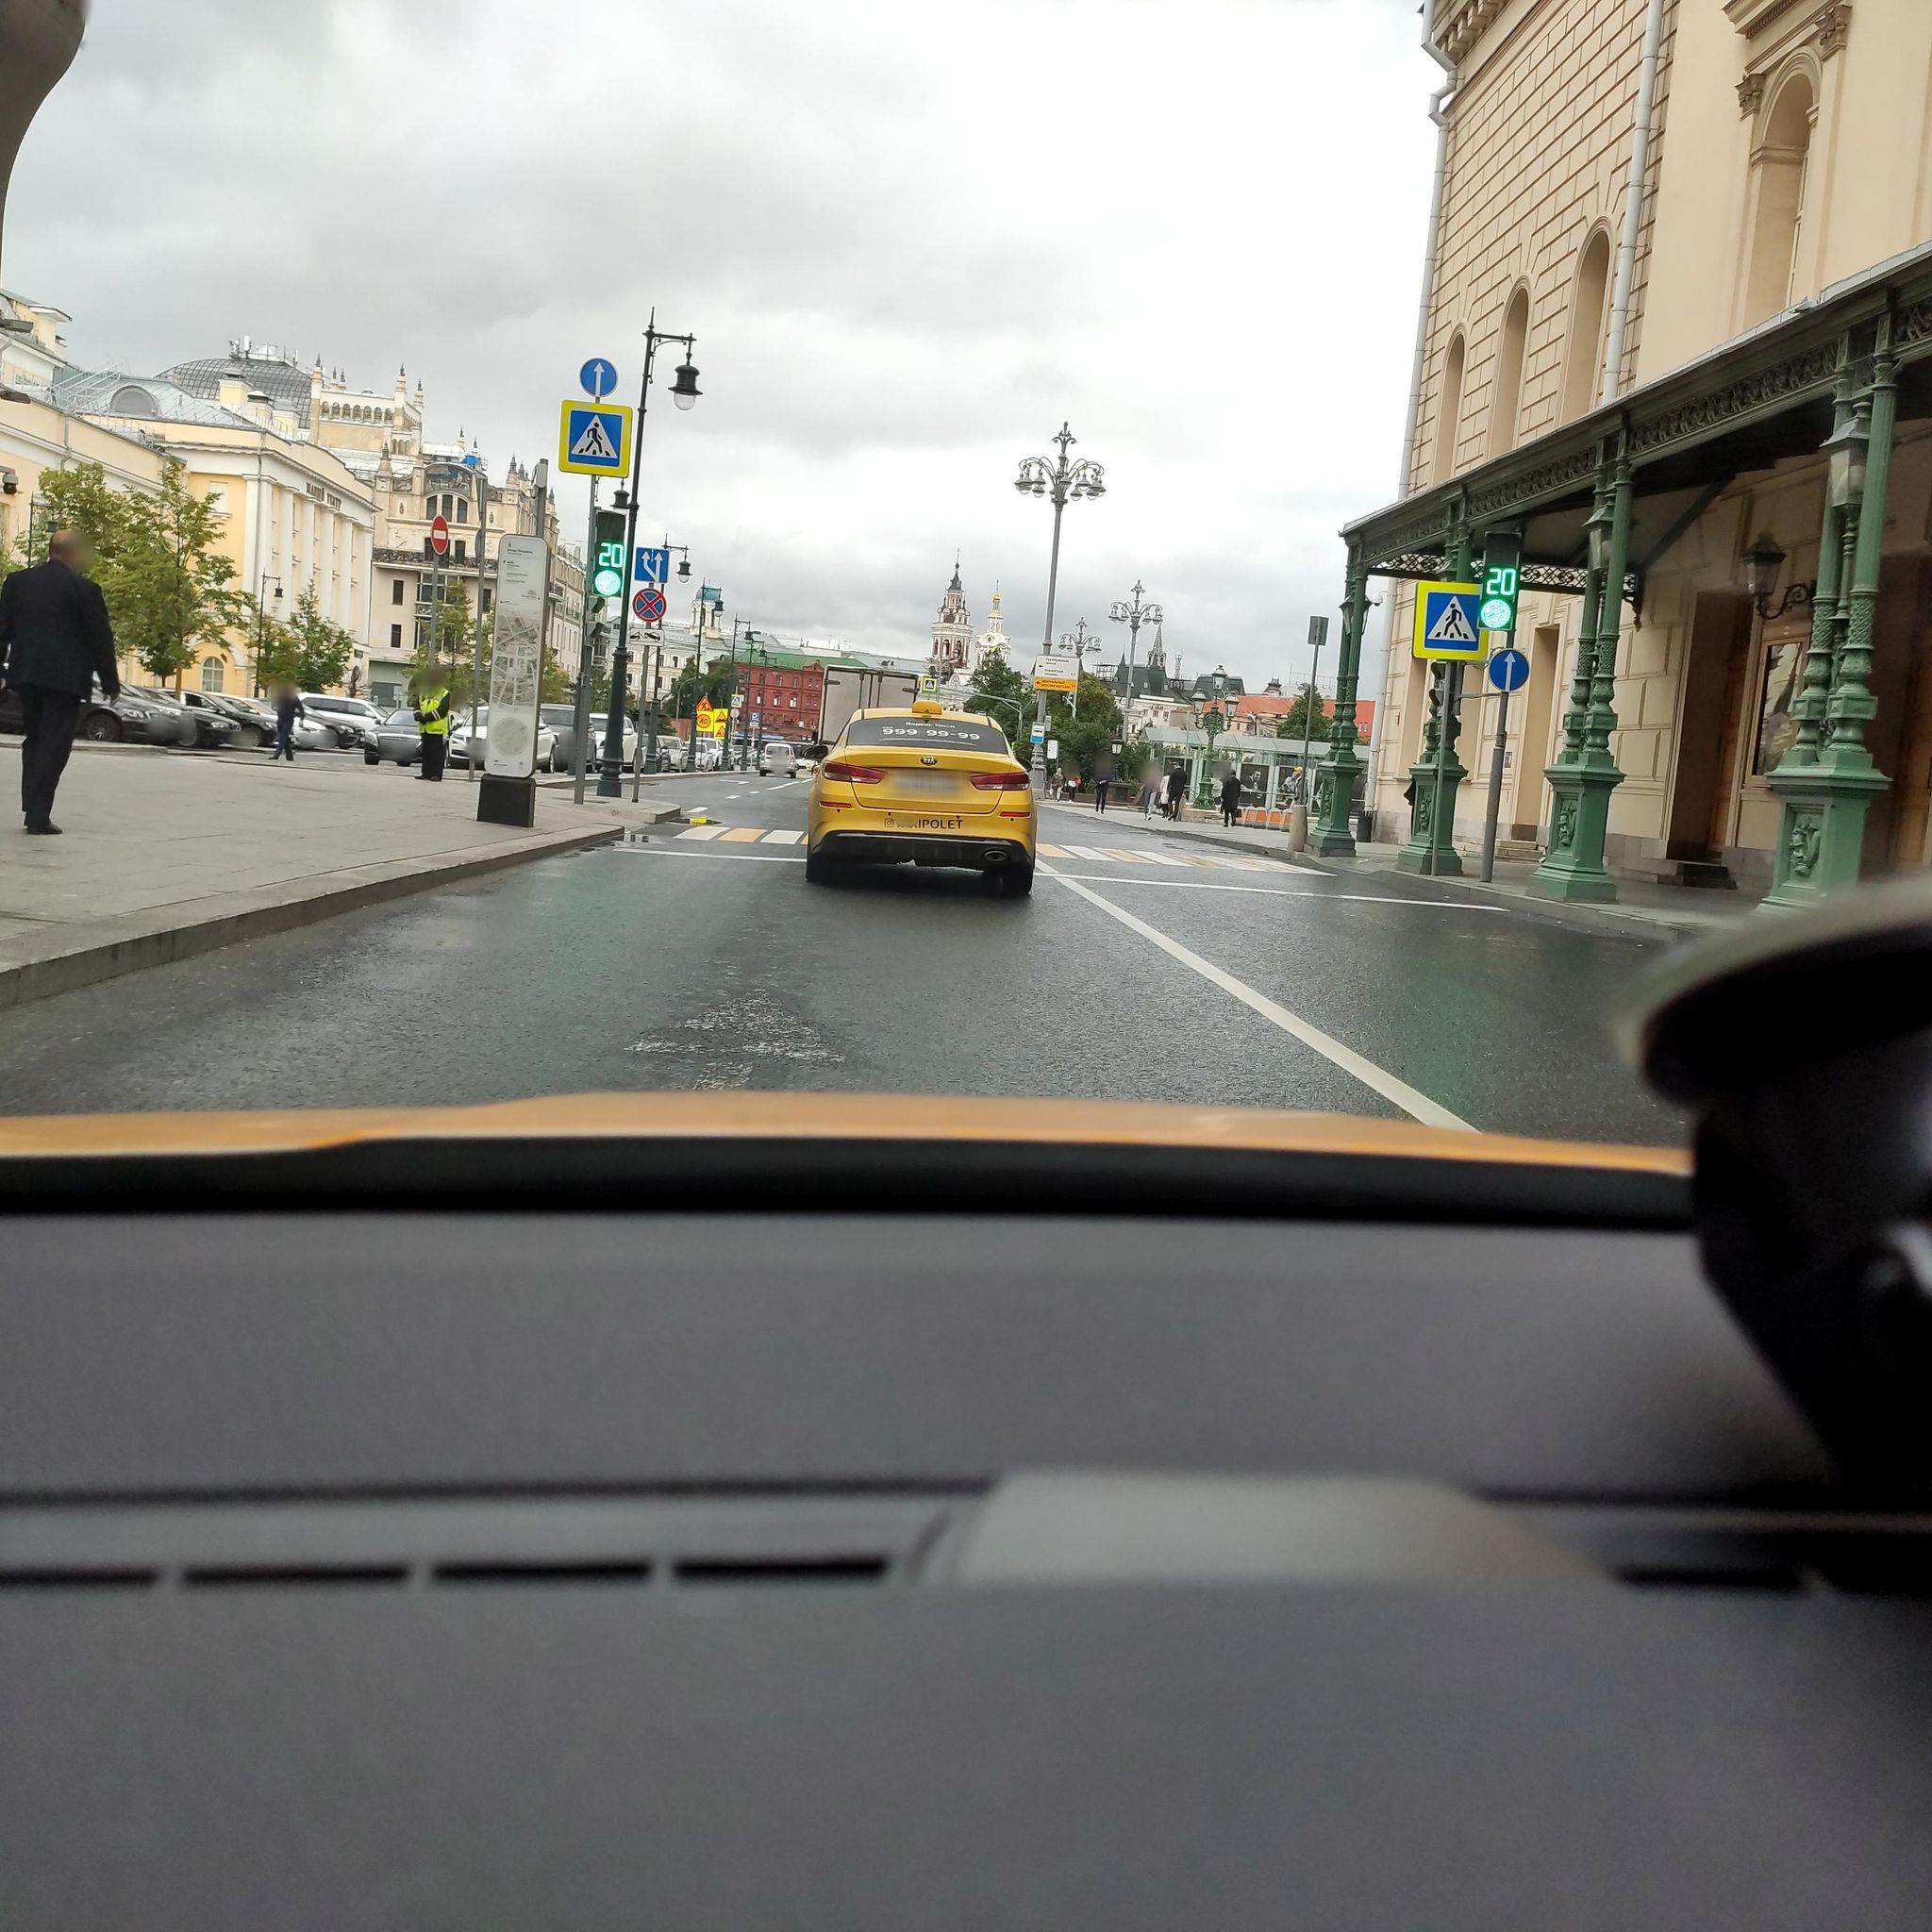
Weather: rainy
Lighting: day
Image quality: good
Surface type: driving surface
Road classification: tertiary
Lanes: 2
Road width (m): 2.2
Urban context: urban centre
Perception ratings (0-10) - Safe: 2.11, Lively: 7.54, Beautiful: 6.07, Boring: 1.74, Depressing: 4.03, Wealthy: 7.01